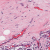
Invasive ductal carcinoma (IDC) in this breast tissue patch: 0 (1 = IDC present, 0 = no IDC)